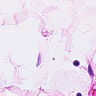
Metastatic tissue present: no